Question: Here's a problem that can be solved easily.
My question is how solve it if I'd like to adhere to the MVVM pattern.
The model (M) is simple:
It analyses the machine's audio system (Mono or Stereo).
Passes this data to VM
Passes to VM volume level of all (Left/Right or Mono) channels
Gets the selected channel from the user
So, the VM is also quite simple. It holds the following boolean properties:
IsMono - if mono system if stereo
IsLeft - Relevant for stereo only
Also, there are 3 integer properties: RightLevel, LeftLevel and MonoLevel
The V will look like this (for Stereo):

Now, If the system is Mono then the Audio Channel frame box should not be displayed and the Audio Level frame box should display a single row, labeled "Mono". The source of the level meter will be MonoLevel.
The logic seems to be straightforward, but where do I implement it? I need to bind the IsVisible of frame box "Audio Channel" and other controls to "not IsMono", to bind the mono level meter to "IsMono". There are other (simple) logic that I need to add such as correct labeling and icon.
Should I use Convertors as my main tool? Are convertors considered to be a part of the View (V) or the VM? Should I create (in XAML) a separate view for Mono and Stereo and just make the selected one visible? Is it a good idea to extend the VM to include IsStereo (which is nothing but NOT IsMono) and other redundancies to simplify the XAML?
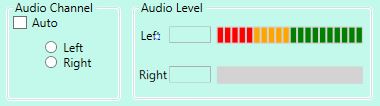
Answer: I would create on property in the 'ViewModel' either 'IsStereo', or 'IsMono' because the 'ViewModel' shouldn't care about the presentation, hence, one boolean to report its state is enough. Then use 2 converters in the View (they do belong in presentation layer) 'BooleanToVisibility' which is provided by the System, and 'BooleanToVisiblityNot', which is exactly reverse, creating one shouldn't be an issue. Binding will trigger on just that one property with a converter will do:
'''
<AudioLevelUserControl x:Name="Mono" Visibility="{Binding IsMono, Converter={StaticResource BoolToVis}"/>
<AudioLevelUserControl x:Name="Stereo" Visibility="{Binding IsMono, Converter={STaticResource BoolToVisNot}"/>
'''
Similar logic goes for the rest of the stuff : left, right, etc..
Yet, having both properties in the 'ViewModel' is not a "sin" either - just styling/typing preferences. Just gotta make sure that change to one of the properties raises the property changed even of the other, so both bindings re-queries the state() ask for getter for the current value.
'''
public bool IsMono
{
get {return _isMono;}
set
{
if (_isMono == value) return;
_isMono = value;
RaisePropertyChanged(()=> IsMono);
RaisePropertyChanged(()=> IsStereo);
}
//then do the same thing for IsStereo property..
'''
your question about:
That is completely up to you and your users. It has nothing to do with MVVVM. There are different schools of thought on the UI design. However, more and more you see everywhere that the general gist is not to overcrowd UI with controls that are of no use at the moment. If you are playing Mono, why use stereo options? Yet, if your users are used to having both - then put both, customer's always right :)